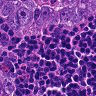
Metastatic tissue present: yes